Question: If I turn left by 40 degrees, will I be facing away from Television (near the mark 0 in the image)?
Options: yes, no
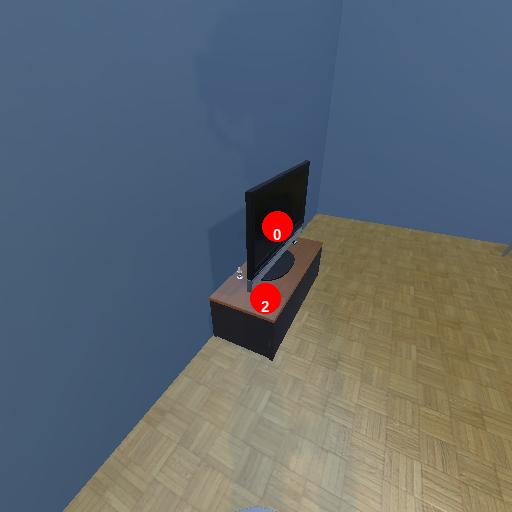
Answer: yes